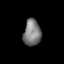
Tissue: lung
Cell type: Myeloid cells
Senescence score: 0.2271
Nuclear area (px): 454
Mean DAPI intensity: 121.866